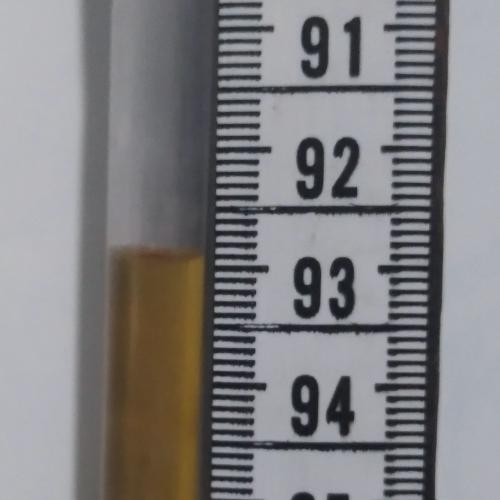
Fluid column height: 92.9 cm